Field crop: maize
Growth stage: 1
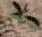
Species: atriplex